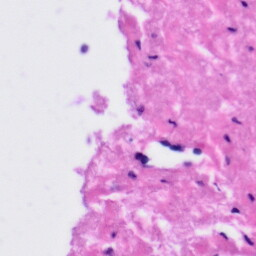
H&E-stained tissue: Tonsil